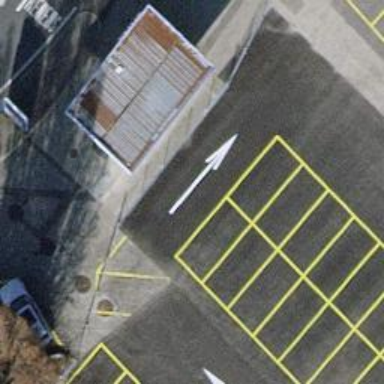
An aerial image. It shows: Road serving as parking aisle.